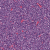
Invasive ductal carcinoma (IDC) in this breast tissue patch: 1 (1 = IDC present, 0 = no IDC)